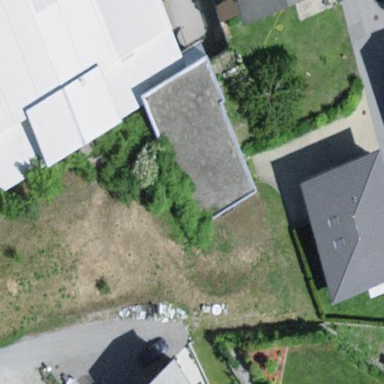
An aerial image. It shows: Garage.